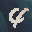
Label: 4